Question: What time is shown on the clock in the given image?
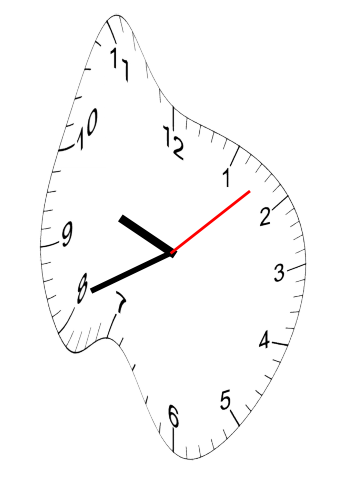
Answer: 09:41:08